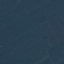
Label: Forest